Aerial crown-view tile of a tropical tree (Barro Colorado Island, Panama), acquired 20250512:
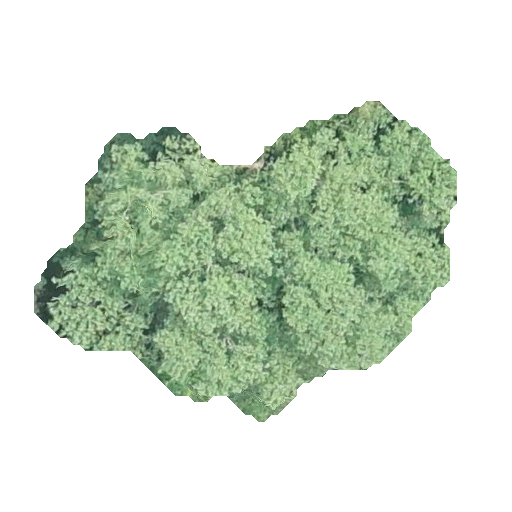
Species: Hieronyma alchorneoides
GBIF accepted scientific name: Hieronyma alchorneoides
Crown area: 129.735 m²